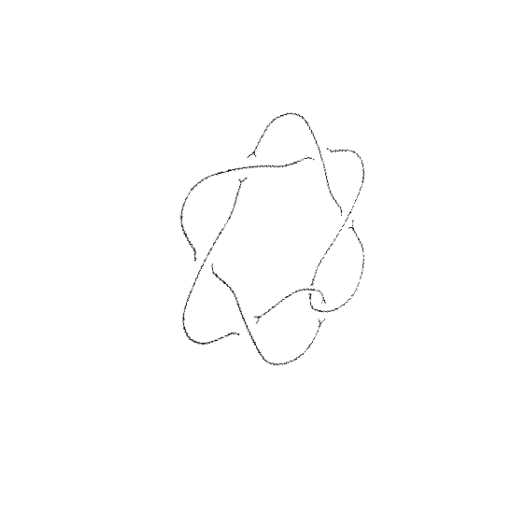
Crossing number: 7